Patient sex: F
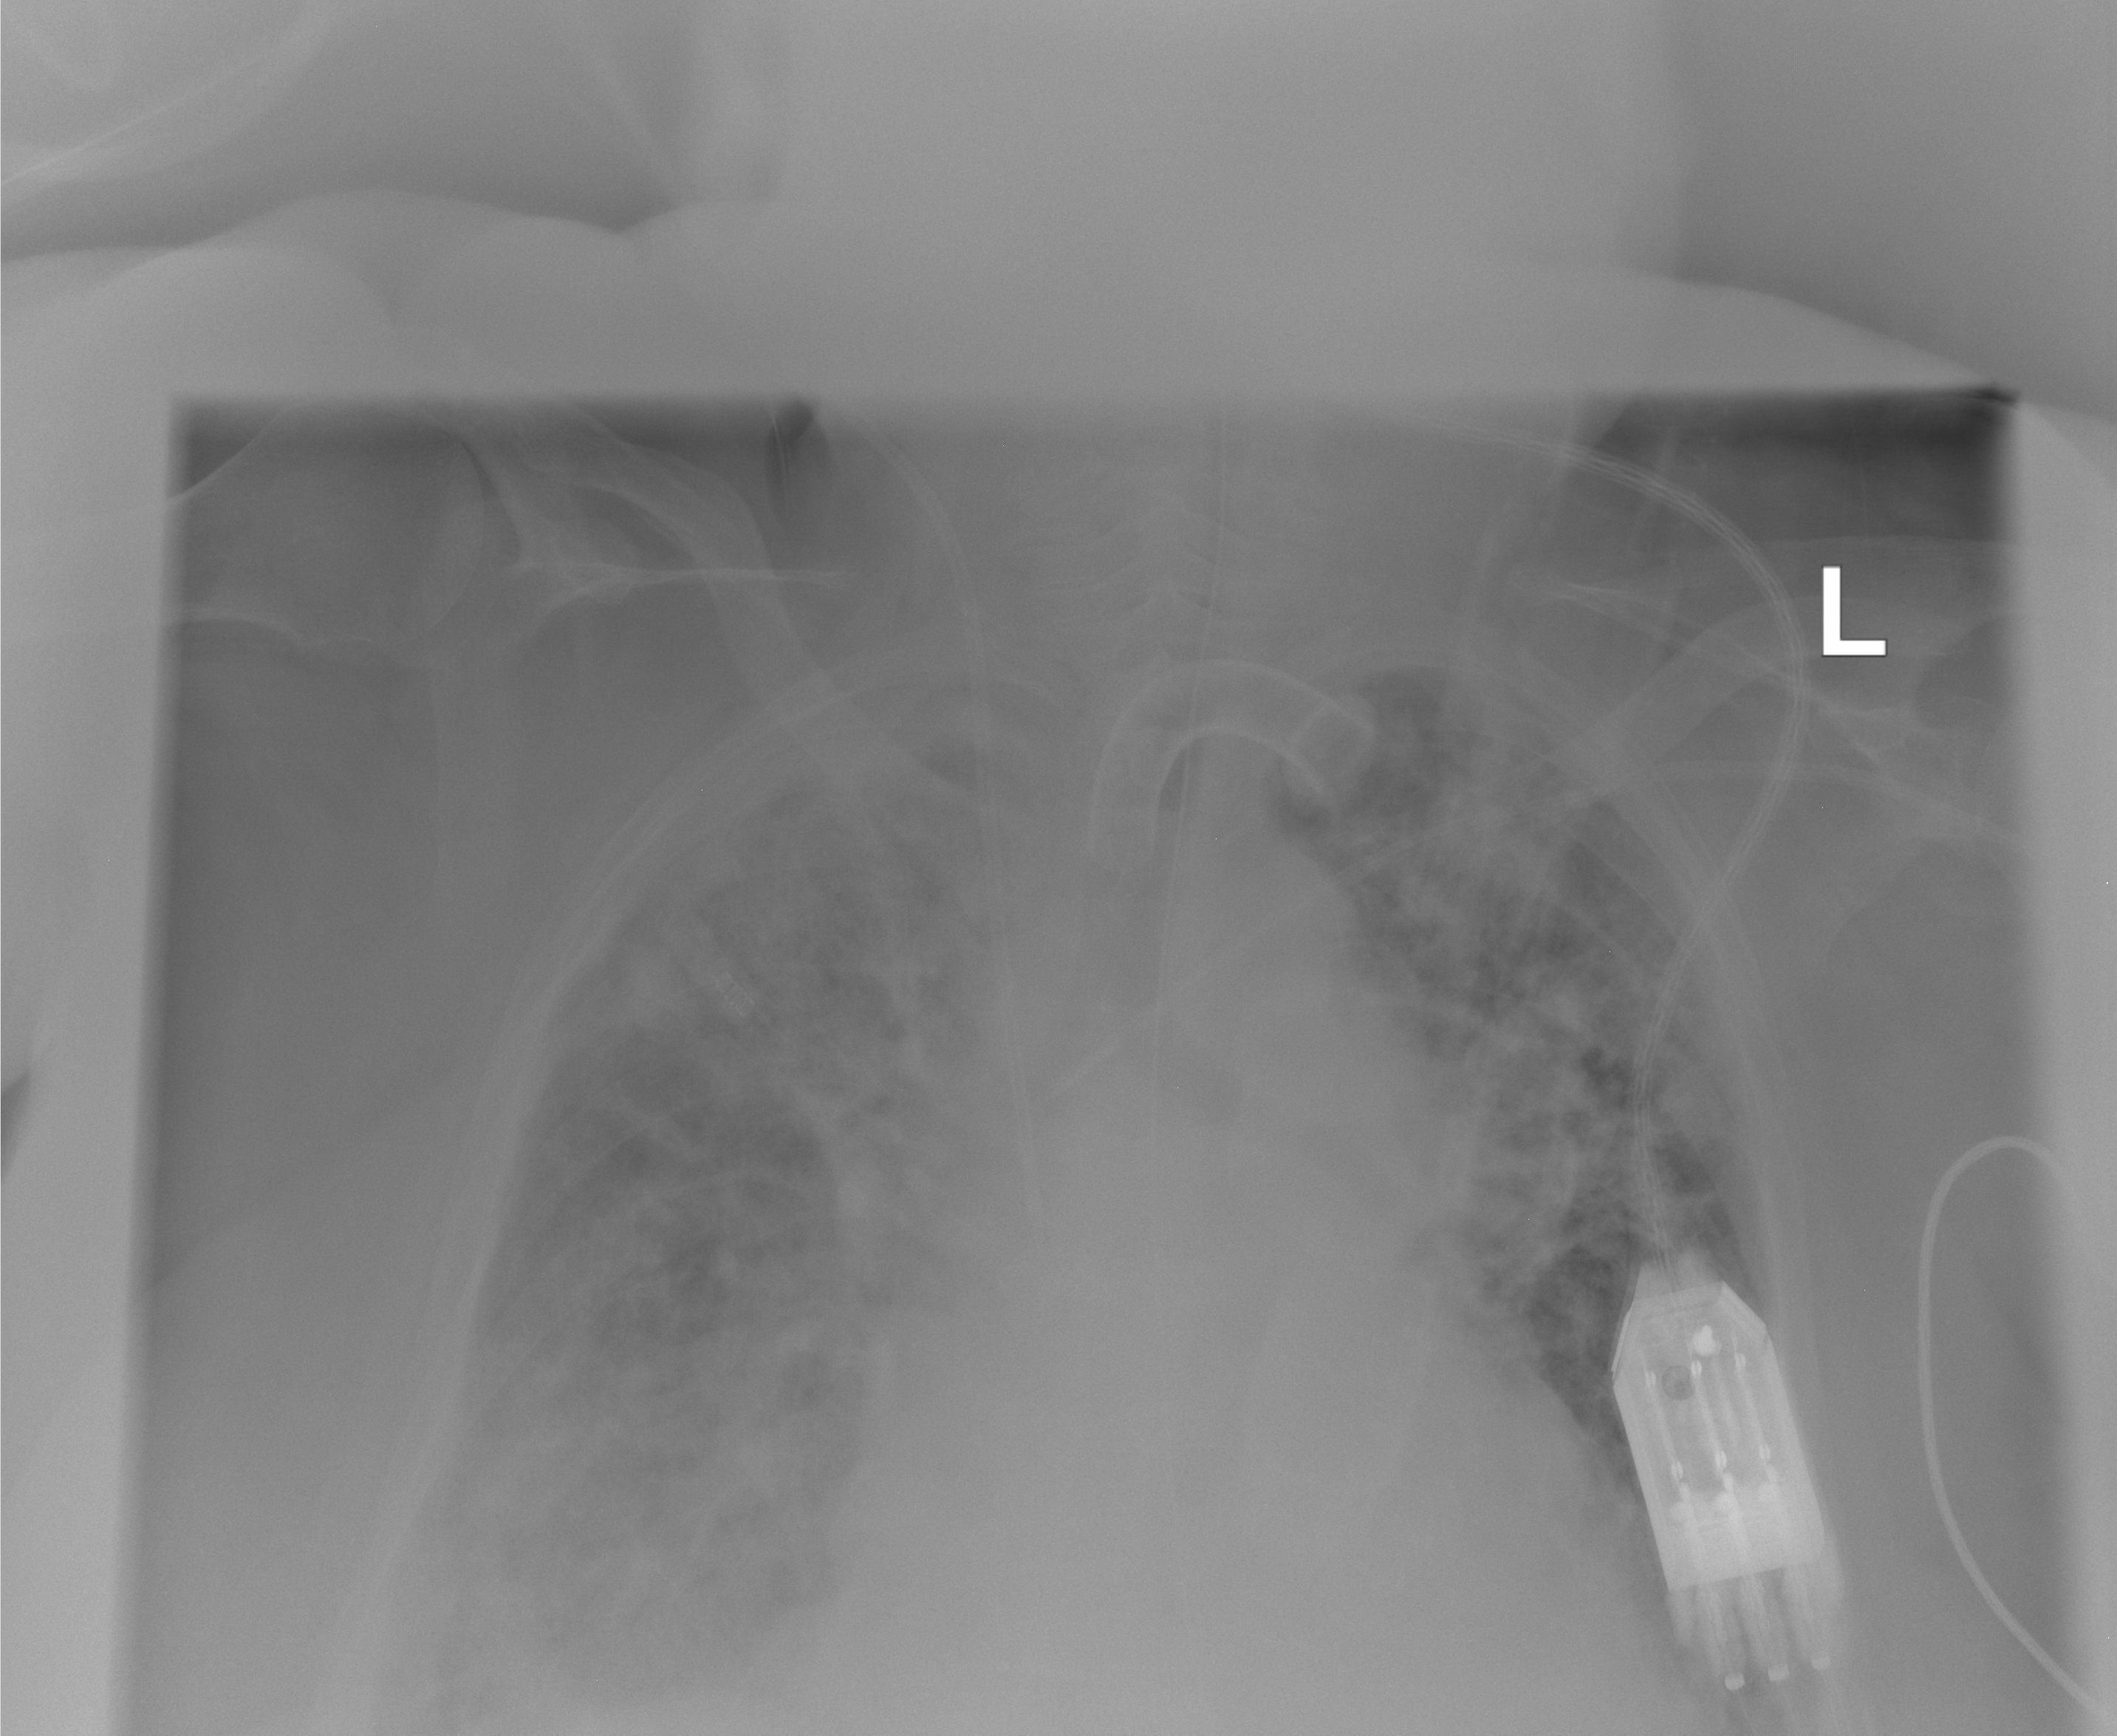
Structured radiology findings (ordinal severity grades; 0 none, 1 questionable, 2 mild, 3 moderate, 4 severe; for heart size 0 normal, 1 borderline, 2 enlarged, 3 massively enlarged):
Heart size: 2
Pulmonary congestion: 2
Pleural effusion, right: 0
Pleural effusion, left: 2
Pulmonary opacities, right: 3
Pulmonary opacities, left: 3
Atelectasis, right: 2
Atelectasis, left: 2